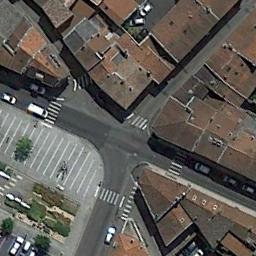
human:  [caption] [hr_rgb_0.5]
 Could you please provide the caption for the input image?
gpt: An intersection with sparse traffic is between a dense residential area and a parking lot .

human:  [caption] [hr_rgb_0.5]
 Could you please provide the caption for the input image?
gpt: There are many buildings beside the intersection .

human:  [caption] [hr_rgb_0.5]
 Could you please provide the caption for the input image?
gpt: There are few cars in four directions at the intersection .

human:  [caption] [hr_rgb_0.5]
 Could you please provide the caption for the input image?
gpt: There are several vehicles on the road at the intersection with five roads, And there are many buildings and some trees around the intersection .

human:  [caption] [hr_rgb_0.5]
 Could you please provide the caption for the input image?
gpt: There are many brown buildings around the intersection .